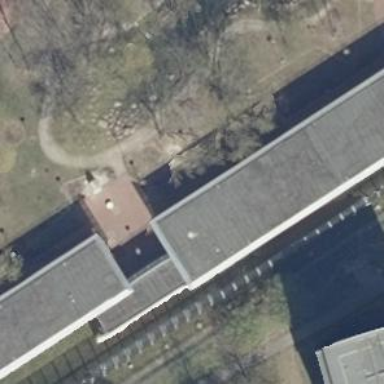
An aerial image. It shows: Hospital building.